Question: I am trying to think of a query that will search a table for matching values across 2 fields.
For example, what would be the query to identity tbl_id 202 and tbl_id 203 as having matching values in both tbl_row and tbl_col?

Thanks
tatty27
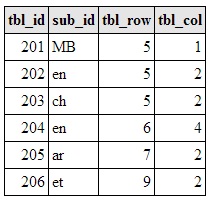
Answer: '''
select distinct t1.tbl_id
from
tbl as t1
inner join tbl as t2
on t1.tbl_row = t2.tbl_row
and t1.tbl_col = t2.tbl_col
and t1.tbl_id <> t2.tbl_id
'''